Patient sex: F
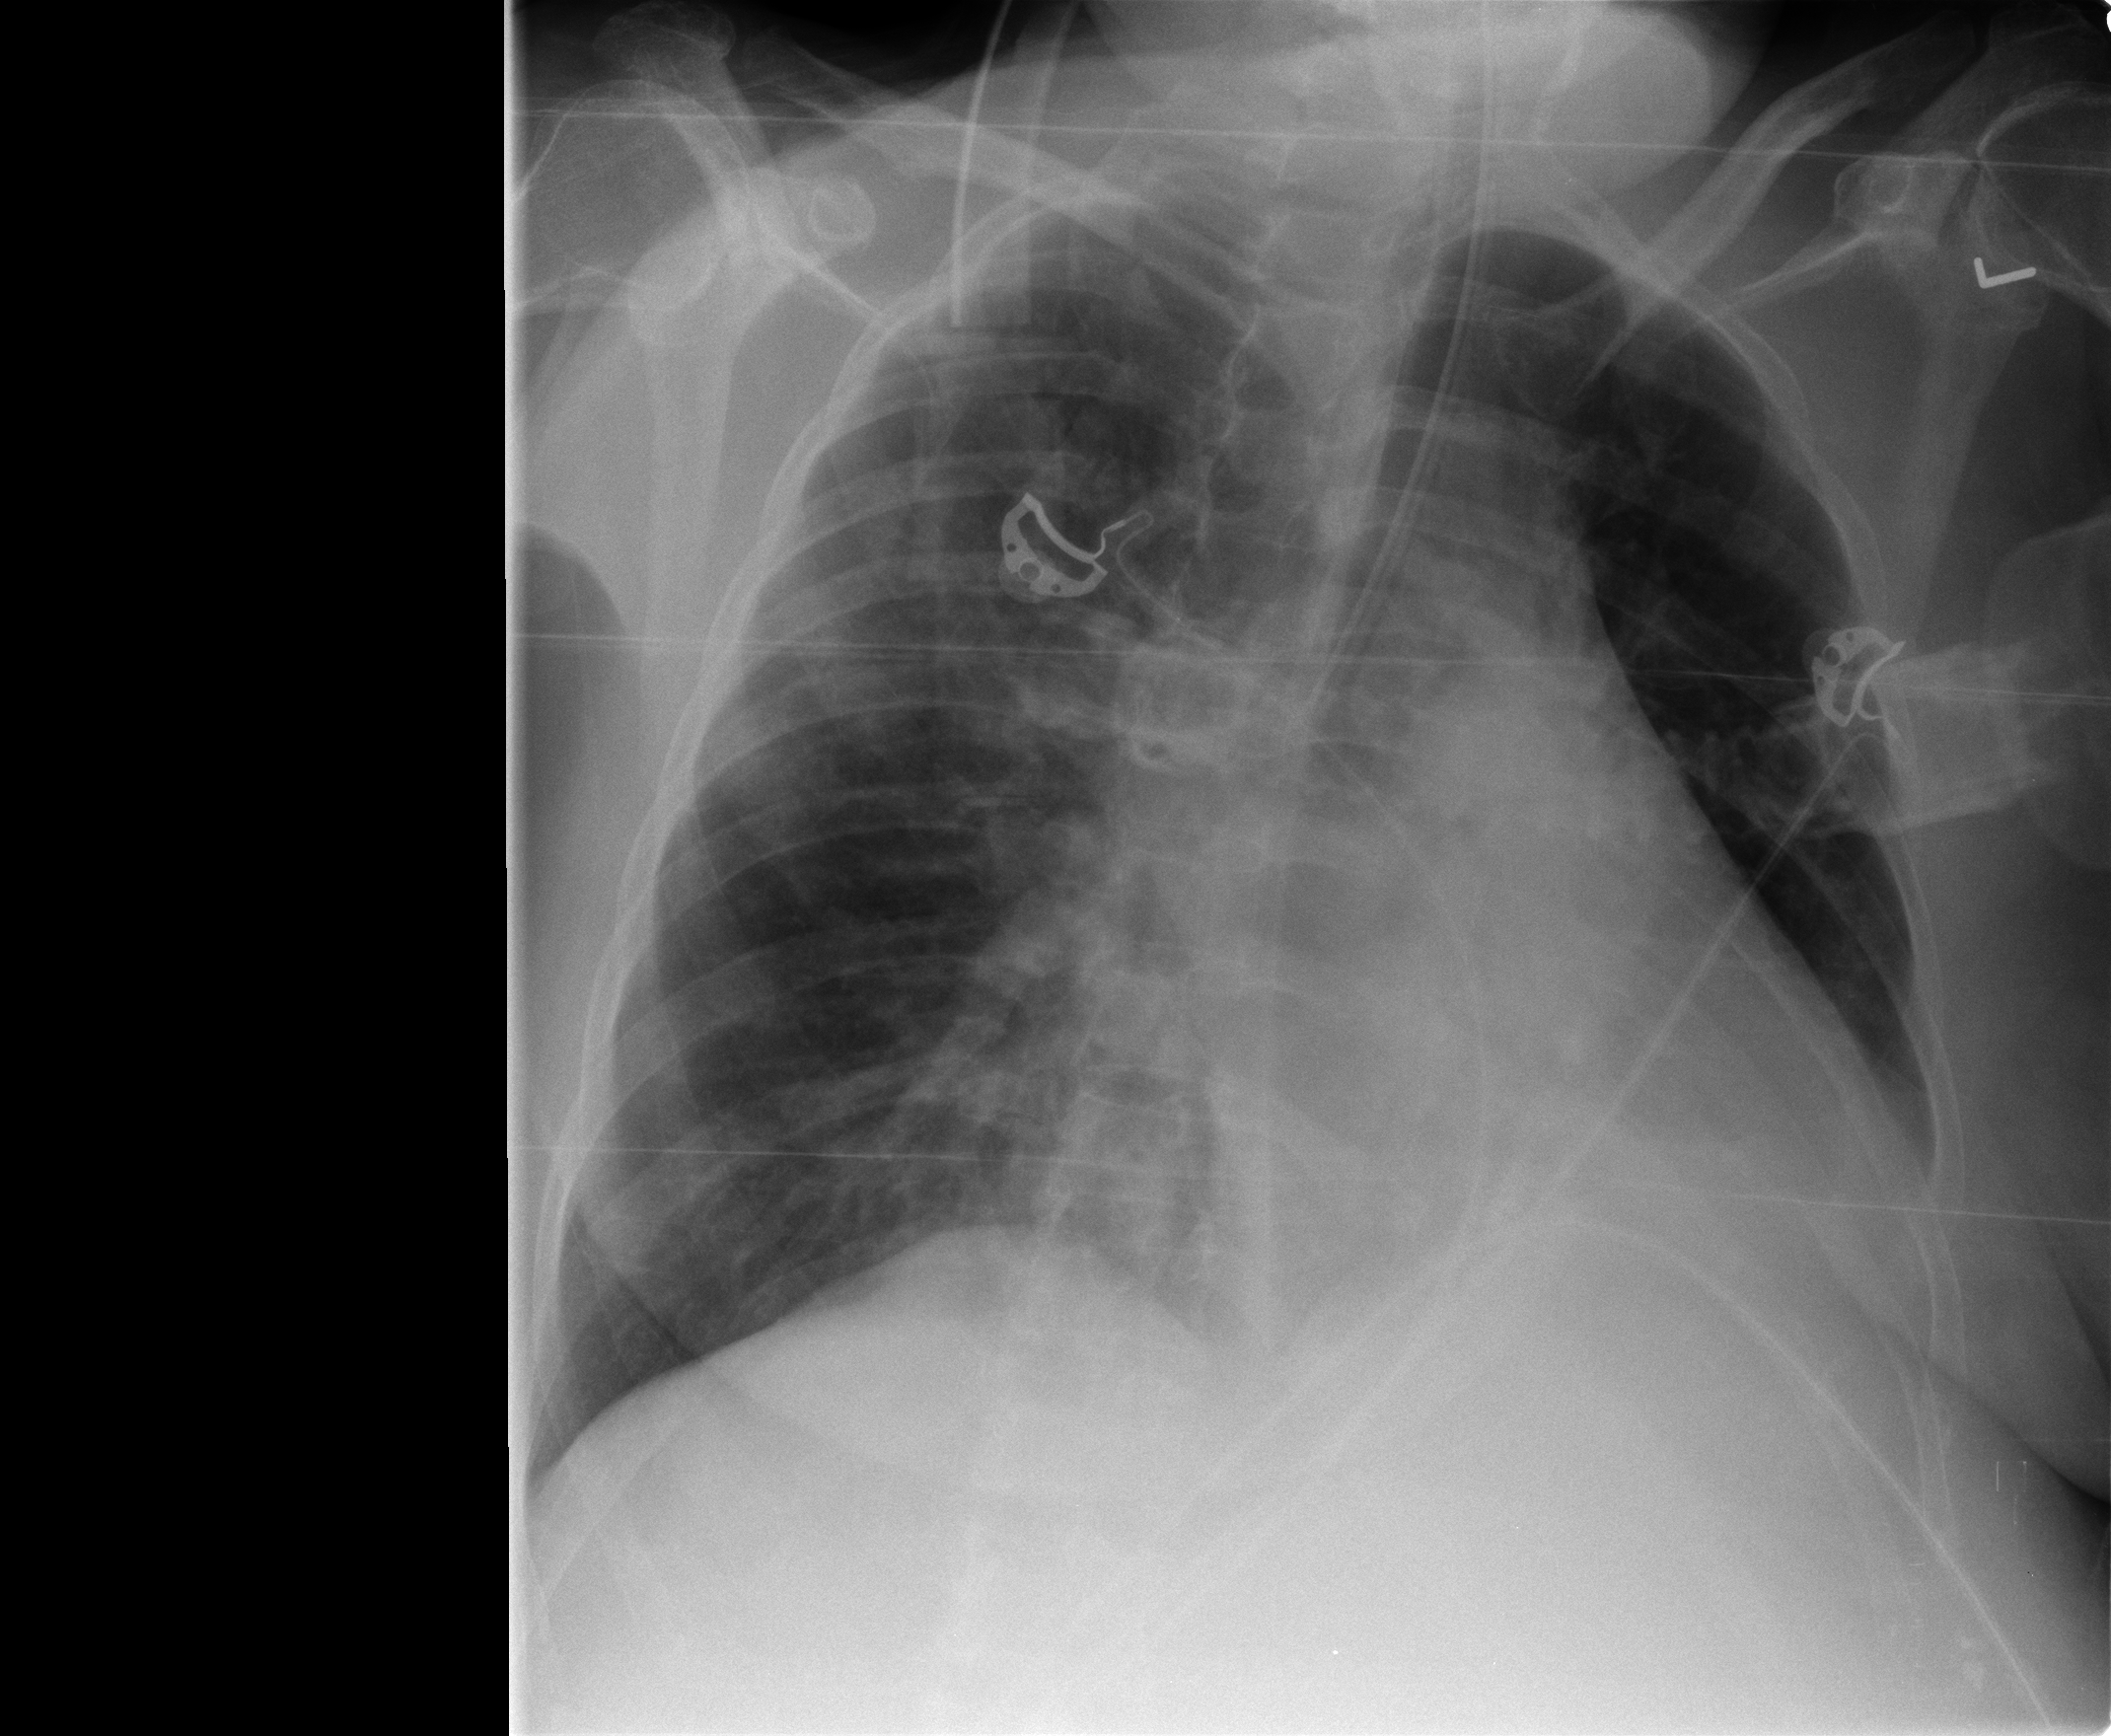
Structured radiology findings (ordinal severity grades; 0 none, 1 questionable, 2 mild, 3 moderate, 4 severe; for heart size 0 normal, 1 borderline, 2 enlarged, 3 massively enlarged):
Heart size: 2
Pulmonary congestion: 0
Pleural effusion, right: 0
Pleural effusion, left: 2
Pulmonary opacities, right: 0
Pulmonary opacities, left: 0
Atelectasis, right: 0
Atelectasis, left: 2